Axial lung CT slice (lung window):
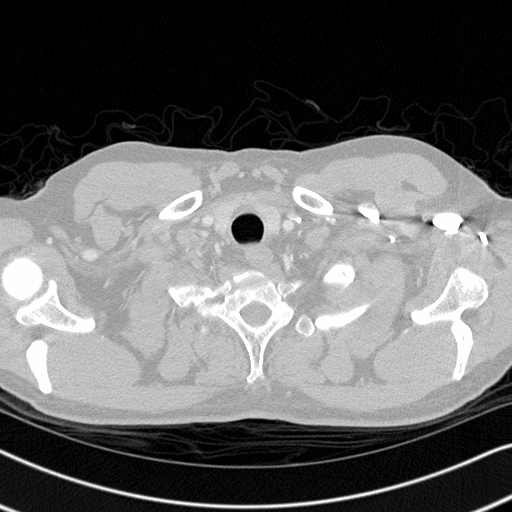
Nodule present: no